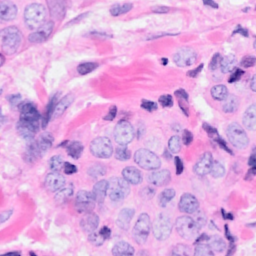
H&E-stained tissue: Breast